Question: I recently updated the android SDK and also tools.
On creating a New Android Project I am getting this error.

I checked all the solutions and also tried them but nothing seems to work. How do I fix it?
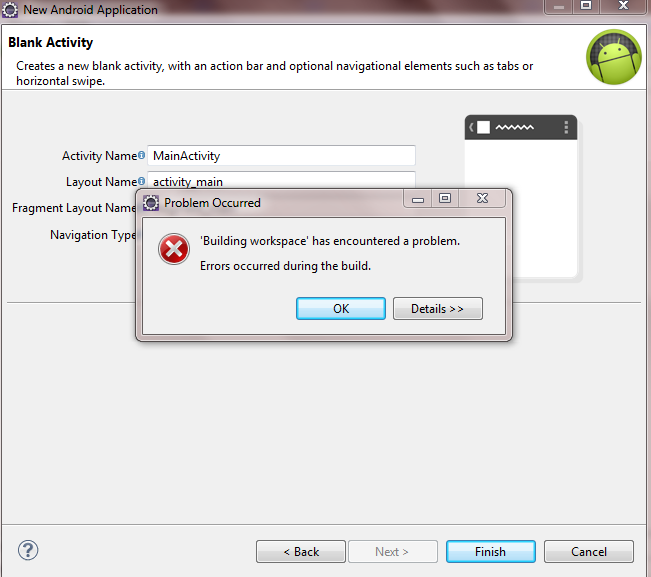
Answer: Solved...just needed to update my JDK.